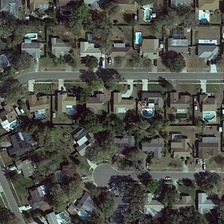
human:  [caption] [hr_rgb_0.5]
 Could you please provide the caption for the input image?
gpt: many buildings and many green trees are in a dense residential area .

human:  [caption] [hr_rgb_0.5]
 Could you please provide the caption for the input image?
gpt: many buildings and many green trees are in a dense residential area .

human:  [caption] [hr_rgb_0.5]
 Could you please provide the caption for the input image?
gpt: many buildings and many green trees are in a dense residential area .

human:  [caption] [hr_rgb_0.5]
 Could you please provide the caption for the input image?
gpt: many buildings and many green trees are in a dense residential area .

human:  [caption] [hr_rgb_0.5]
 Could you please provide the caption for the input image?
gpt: many buildings and many green trees are in a dense residential area .